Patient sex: M
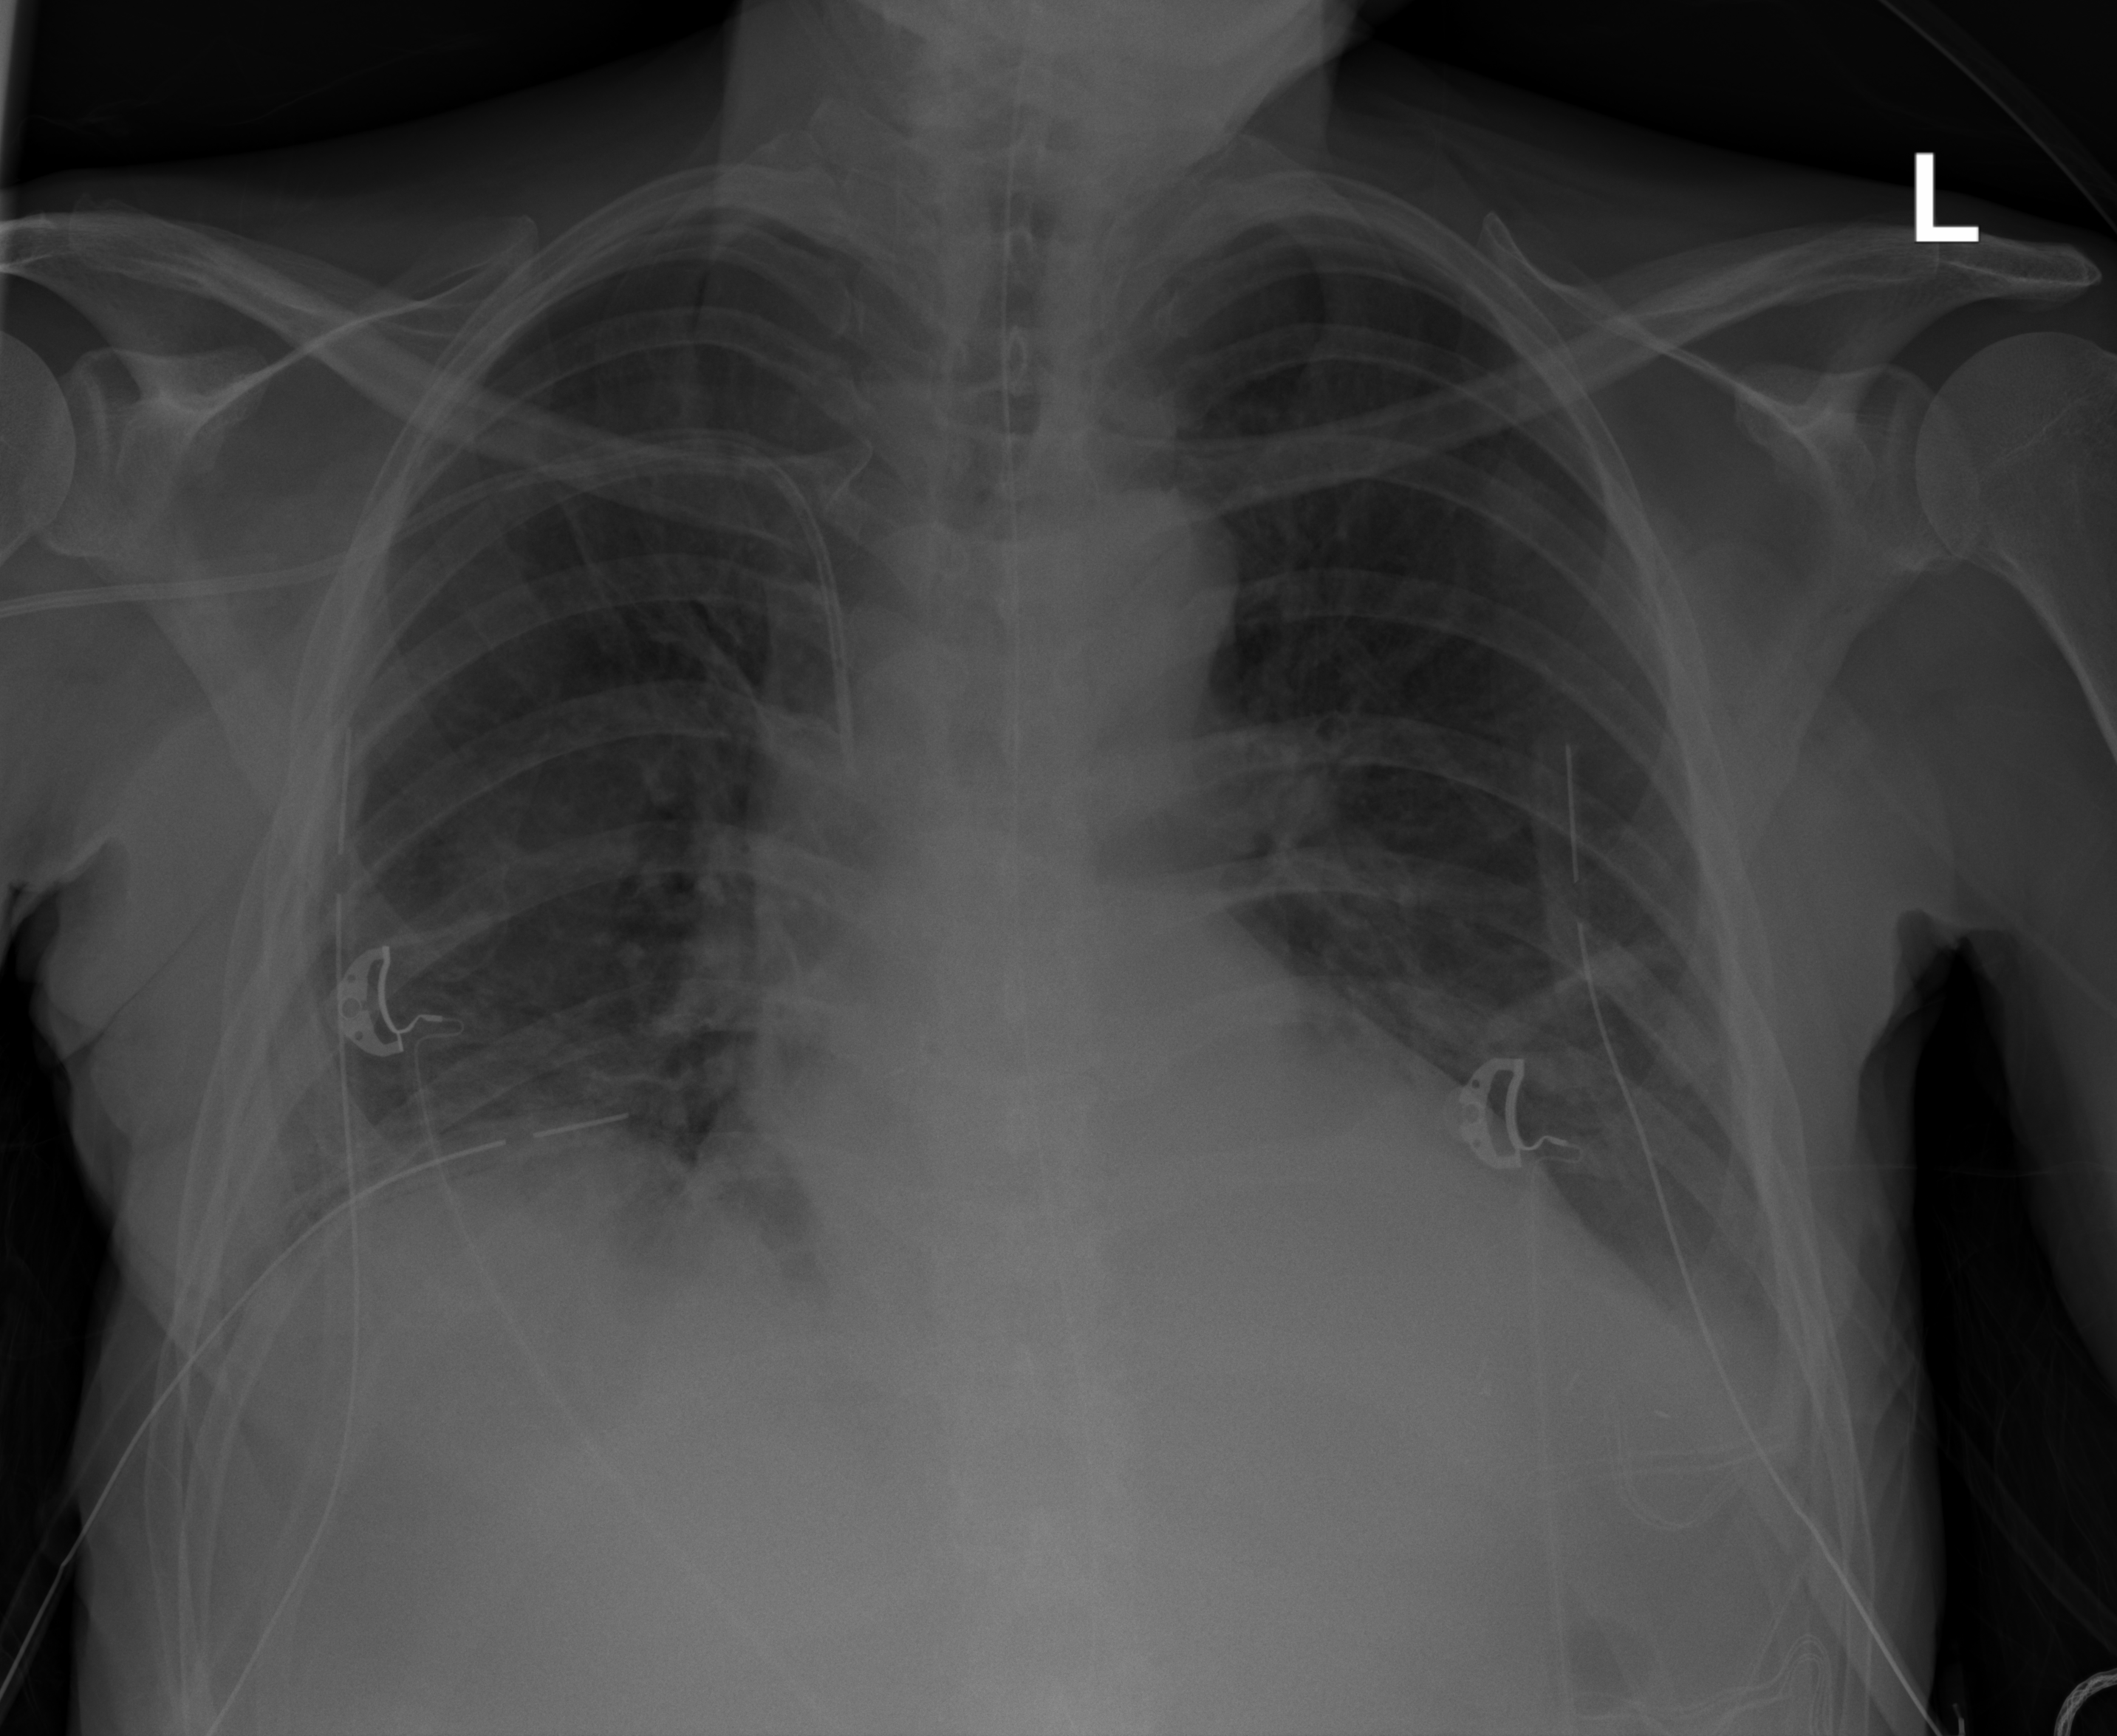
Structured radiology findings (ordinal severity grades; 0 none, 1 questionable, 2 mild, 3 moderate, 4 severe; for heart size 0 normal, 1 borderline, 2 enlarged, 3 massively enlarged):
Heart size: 1
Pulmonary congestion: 0
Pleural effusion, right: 1
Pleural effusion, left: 2
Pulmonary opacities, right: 0
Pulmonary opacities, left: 0
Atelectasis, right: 2
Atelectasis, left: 2